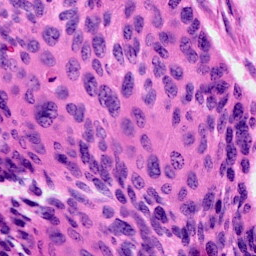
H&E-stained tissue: Cervix